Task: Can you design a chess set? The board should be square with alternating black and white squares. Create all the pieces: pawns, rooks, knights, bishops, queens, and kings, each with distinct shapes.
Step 1748:
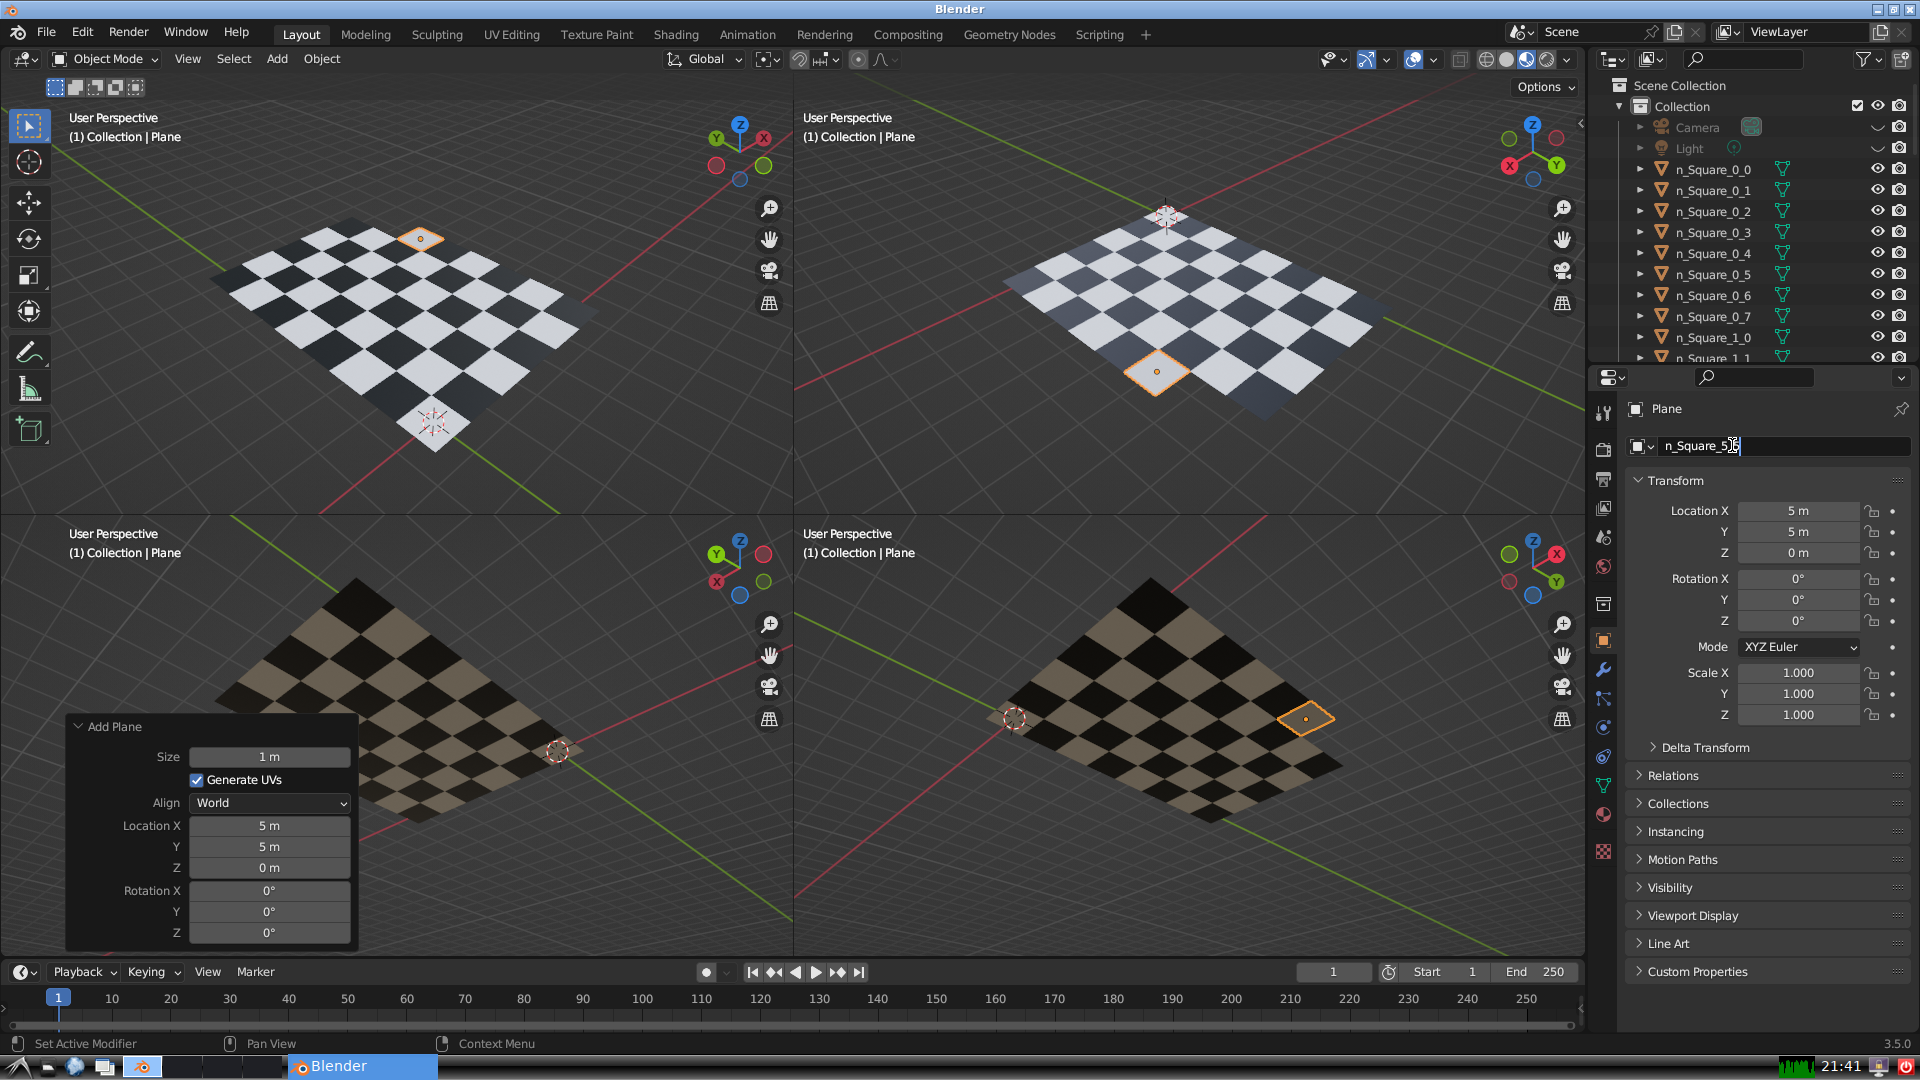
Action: {"key_press": ['Return']}